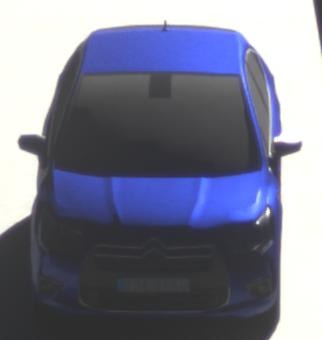
Make: Citroen
Model: DS 4 VTi 120
Detailed model: DS 4
Model produced from: 2011/05
Model produced until: 2015/01
Doors: 5
Color: blue
Road condition: dry road
Daytime: morning or afternoon
Contrast: high contrast